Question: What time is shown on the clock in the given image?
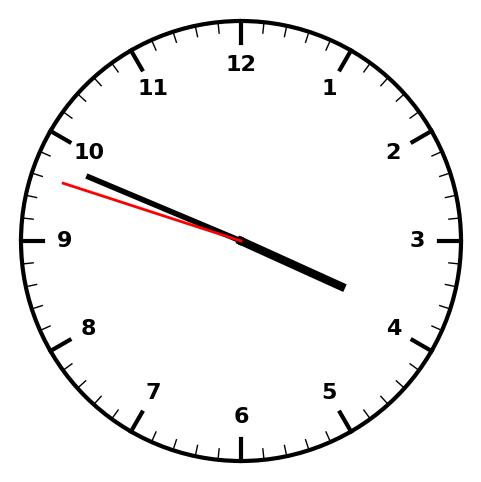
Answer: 03:48:48